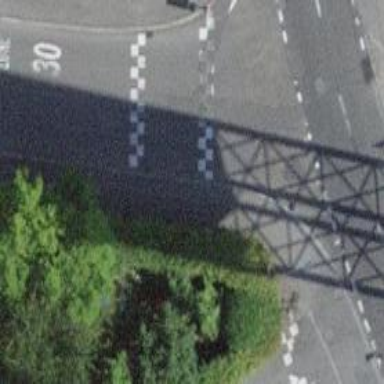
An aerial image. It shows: Kerb serving as barrier.